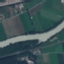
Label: River